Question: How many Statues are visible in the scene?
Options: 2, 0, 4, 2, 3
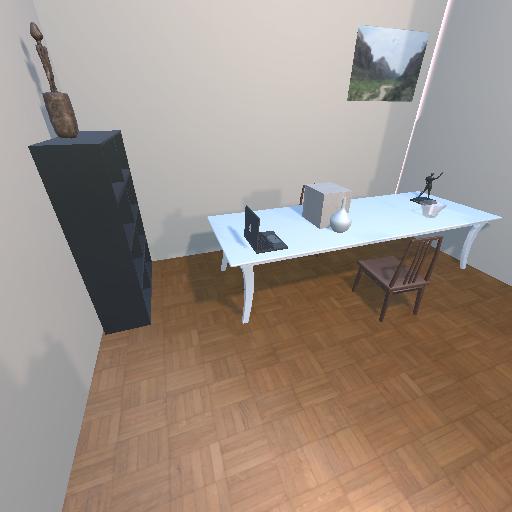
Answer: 2